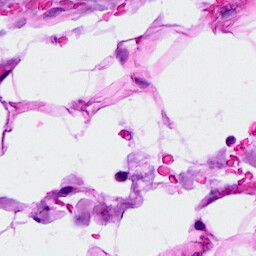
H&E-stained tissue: Breast